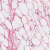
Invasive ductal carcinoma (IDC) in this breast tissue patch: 0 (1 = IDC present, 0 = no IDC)